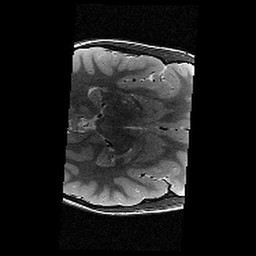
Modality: T2w
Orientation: axial
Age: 10
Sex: female
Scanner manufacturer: siemens
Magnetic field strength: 3 T
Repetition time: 9.23 s
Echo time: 0.067 s